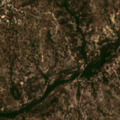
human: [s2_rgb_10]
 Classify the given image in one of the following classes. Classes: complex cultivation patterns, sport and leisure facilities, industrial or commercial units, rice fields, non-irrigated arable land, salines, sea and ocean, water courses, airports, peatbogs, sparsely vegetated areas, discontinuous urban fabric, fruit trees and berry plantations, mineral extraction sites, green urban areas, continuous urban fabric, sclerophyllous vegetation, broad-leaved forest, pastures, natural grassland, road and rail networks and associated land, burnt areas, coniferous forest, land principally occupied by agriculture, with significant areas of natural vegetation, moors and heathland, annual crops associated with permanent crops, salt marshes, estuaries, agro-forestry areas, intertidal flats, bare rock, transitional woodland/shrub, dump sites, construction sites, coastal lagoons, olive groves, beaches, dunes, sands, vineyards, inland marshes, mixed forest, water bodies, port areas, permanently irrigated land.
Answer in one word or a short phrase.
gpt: broad-leaved forest, coniferous forest, mixed forest